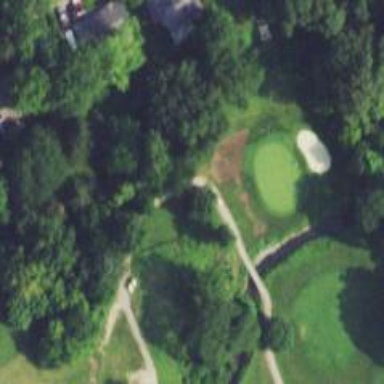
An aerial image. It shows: Path with asphalt surface crossing bridge. It is cartpath for golf.